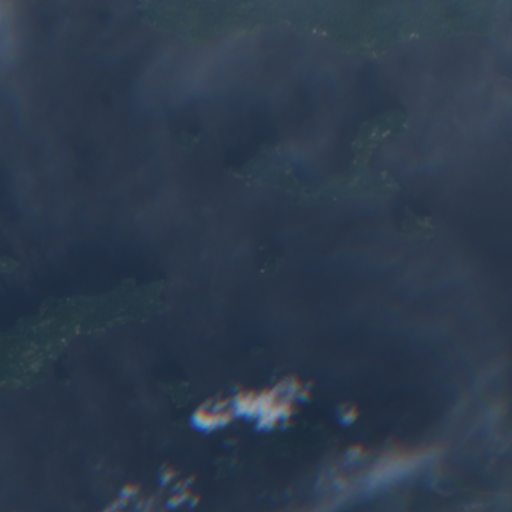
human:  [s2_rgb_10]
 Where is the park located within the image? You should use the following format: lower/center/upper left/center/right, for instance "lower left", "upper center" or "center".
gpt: The park is located in the lower right of the image.
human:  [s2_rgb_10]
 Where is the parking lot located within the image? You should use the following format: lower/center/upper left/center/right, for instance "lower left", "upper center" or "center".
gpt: The parking lot is located in the lower right of the image.
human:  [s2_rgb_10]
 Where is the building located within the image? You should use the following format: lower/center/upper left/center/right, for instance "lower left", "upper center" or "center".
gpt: The building is located in the lower center of the image.
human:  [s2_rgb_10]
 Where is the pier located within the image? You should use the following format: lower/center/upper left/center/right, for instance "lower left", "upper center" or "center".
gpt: The pier is located in the lower center of the image.
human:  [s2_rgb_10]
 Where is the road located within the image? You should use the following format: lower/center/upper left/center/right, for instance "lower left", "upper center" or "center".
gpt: The road is located in the lower right of the image.
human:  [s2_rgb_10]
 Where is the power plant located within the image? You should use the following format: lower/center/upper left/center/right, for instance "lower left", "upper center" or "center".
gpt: There is no power plant in the image.